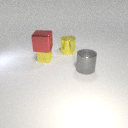
large yellow metal cylinder to the right of small yellow metal cube